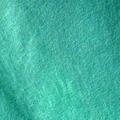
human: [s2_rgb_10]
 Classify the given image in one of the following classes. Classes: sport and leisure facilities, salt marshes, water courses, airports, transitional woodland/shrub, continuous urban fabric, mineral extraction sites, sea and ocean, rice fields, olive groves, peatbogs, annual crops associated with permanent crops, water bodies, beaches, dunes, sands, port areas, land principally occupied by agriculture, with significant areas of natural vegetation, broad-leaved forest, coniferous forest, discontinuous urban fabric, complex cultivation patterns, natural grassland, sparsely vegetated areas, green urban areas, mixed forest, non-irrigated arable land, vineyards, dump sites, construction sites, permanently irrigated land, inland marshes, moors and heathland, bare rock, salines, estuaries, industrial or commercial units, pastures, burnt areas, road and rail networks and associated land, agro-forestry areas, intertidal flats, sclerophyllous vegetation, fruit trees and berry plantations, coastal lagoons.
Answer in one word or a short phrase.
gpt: sea and ocean